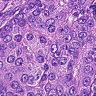
Metastatic tissue present: yes